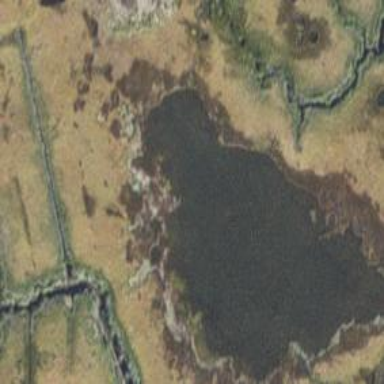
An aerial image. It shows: Peaceful pond surrounded by nature.